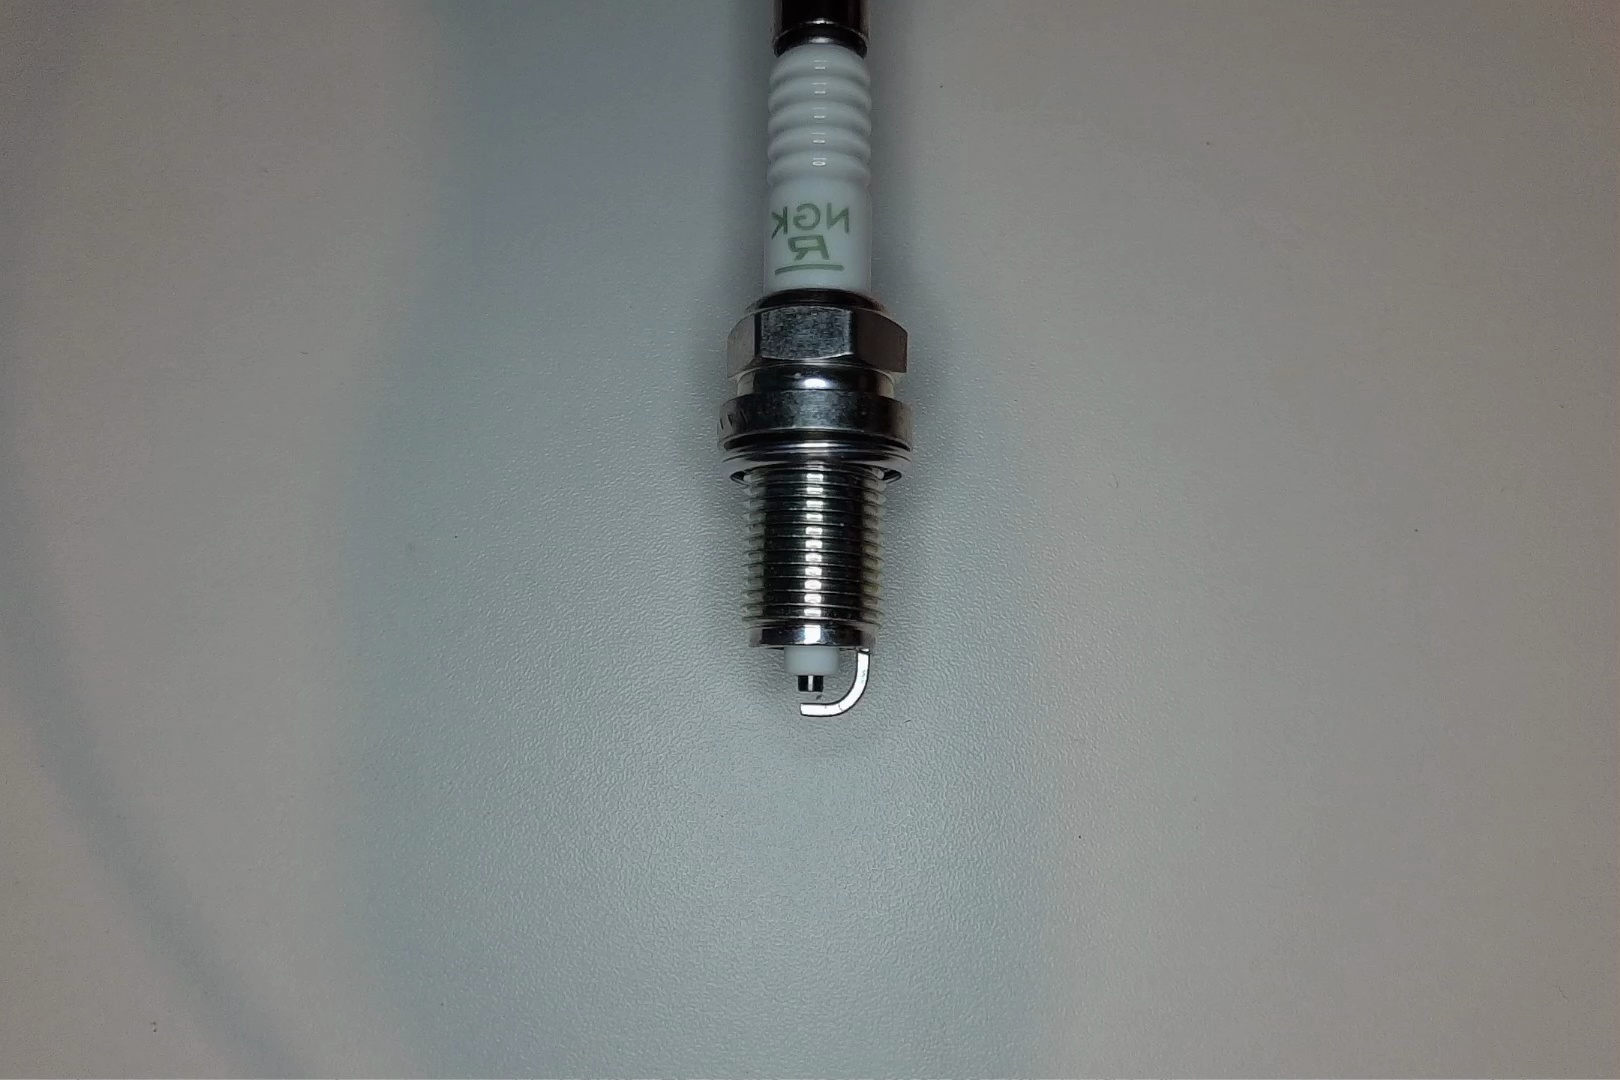
Label: normal